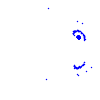
Particle: kaon